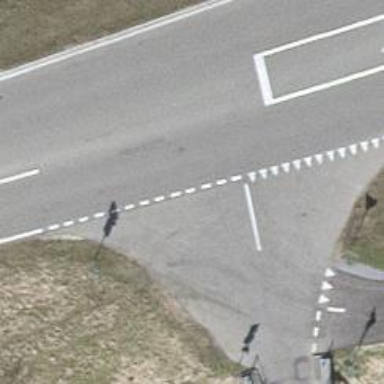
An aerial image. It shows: Road with "give way" sign.